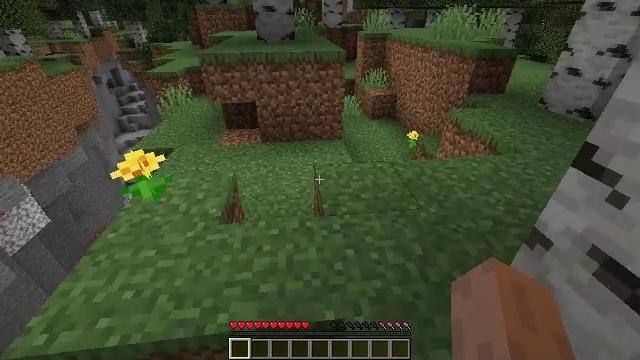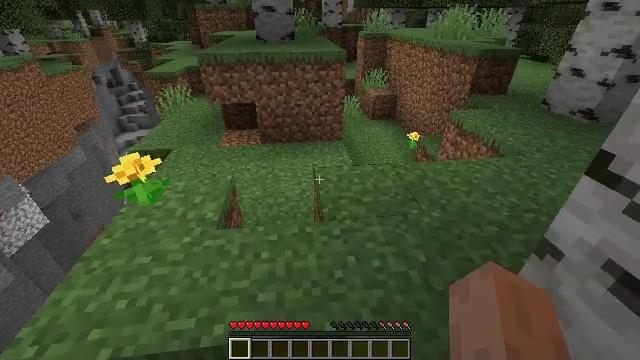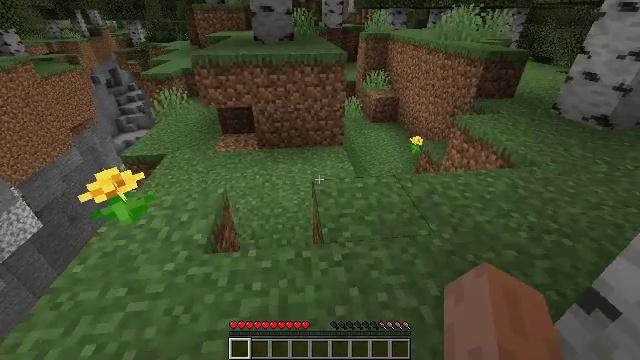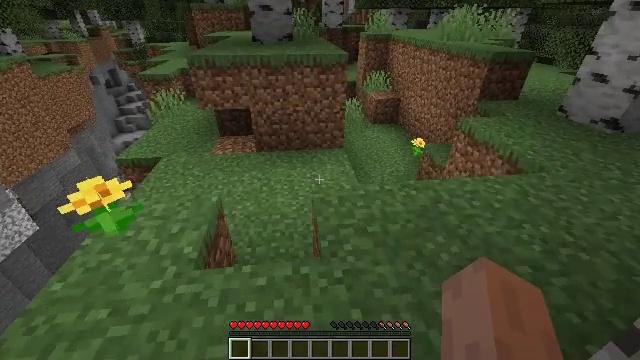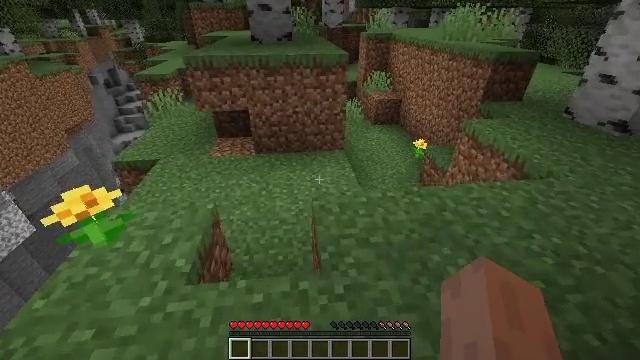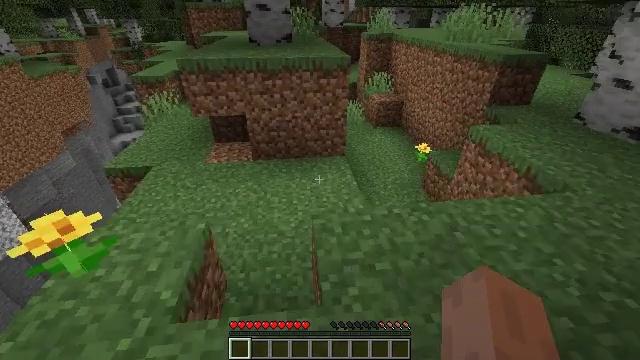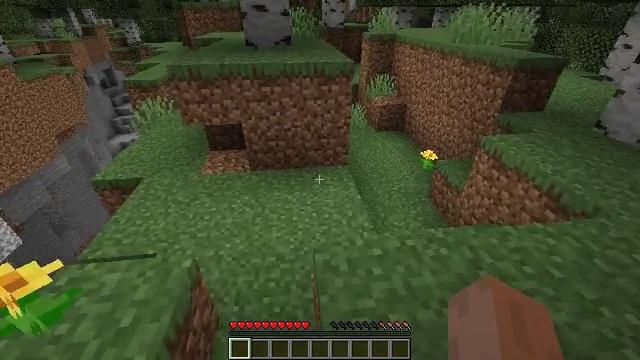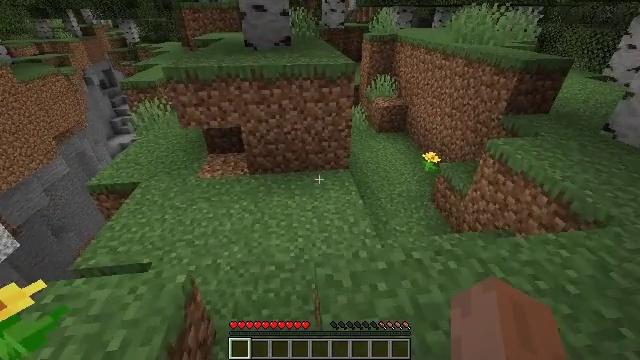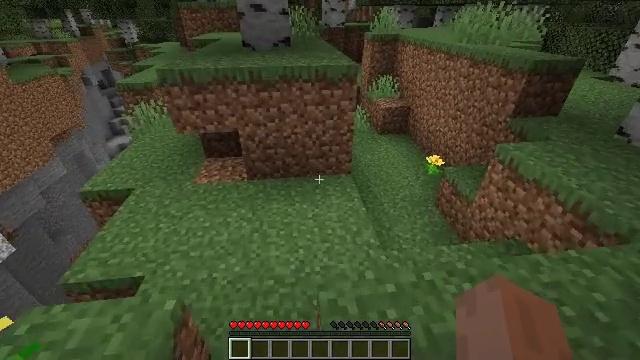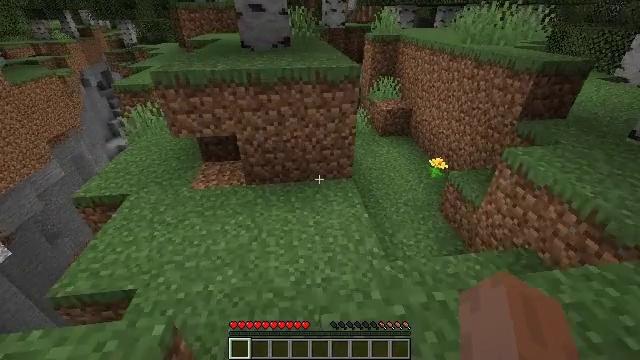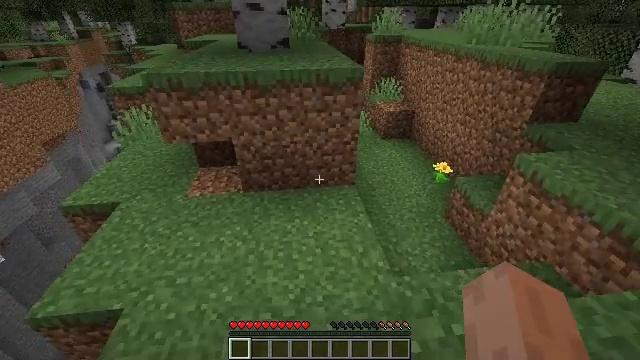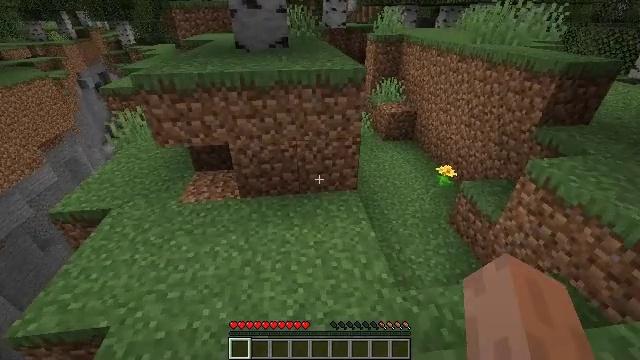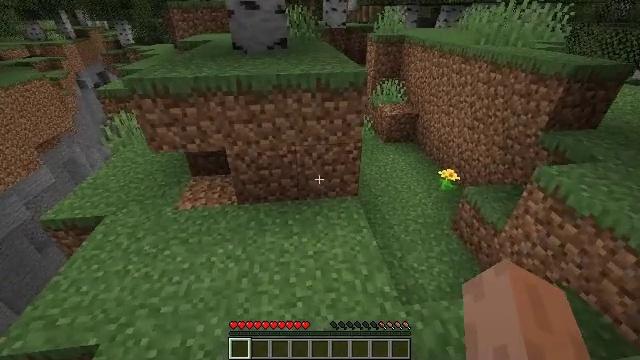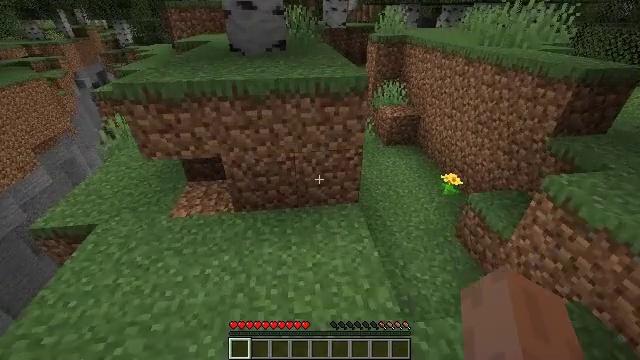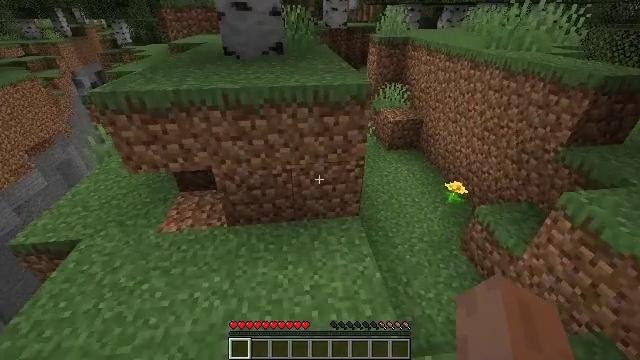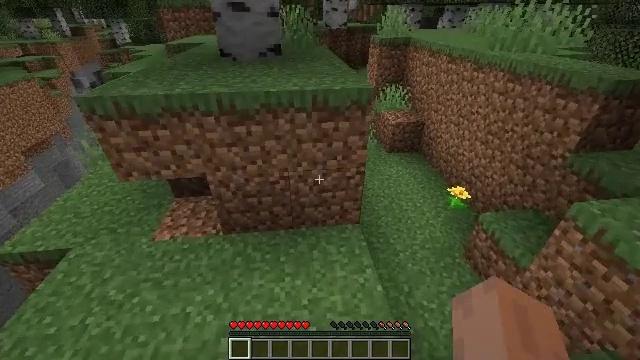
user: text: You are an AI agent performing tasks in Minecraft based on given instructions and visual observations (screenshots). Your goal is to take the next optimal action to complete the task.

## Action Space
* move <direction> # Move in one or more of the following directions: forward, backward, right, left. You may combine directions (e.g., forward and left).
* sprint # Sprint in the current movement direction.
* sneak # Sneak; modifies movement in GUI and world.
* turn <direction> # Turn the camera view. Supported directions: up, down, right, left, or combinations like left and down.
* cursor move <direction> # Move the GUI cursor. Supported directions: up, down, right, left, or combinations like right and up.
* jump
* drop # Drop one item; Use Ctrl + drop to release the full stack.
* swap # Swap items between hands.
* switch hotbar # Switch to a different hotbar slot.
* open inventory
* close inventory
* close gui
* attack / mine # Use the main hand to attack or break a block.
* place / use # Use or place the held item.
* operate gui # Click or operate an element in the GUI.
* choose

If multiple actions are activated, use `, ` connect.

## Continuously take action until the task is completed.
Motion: motion action
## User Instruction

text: Collect peony flowers for dye.
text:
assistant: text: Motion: move forward
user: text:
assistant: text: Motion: move forward
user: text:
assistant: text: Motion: move forward
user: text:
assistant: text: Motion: move forward
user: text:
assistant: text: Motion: move forward
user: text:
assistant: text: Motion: move forward
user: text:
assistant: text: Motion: move forward
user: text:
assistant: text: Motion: move forward
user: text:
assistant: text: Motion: move forward
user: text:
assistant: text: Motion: move forward
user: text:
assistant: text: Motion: move forward
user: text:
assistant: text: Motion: move forward
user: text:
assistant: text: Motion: move forward
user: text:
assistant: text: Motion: move forward
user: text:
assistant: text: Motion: move forward
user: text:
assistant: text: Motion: move forward
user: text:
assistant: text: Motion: move forward and move right
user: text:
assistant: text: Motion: move forward and move right
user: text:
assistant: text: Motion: move forward and move right
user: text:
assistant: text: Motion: move forward and move right
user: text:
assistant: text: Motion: move forward and move right
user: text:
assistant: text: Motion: move forward and move right, sprint
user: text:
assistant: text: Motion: move forward and move right, sprint
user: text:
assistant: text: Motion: move forward, sprint
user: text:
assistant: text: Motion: move forward, sprint
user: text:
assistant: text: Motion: move forward, sprint, turn up
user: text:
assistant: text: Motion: move forward, sprint, turn right and up
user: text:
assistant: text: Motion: move forward, sprint, turn up
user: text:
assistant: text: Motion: move forward, sprint, turn up
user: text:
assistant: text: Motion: move forward, sprint